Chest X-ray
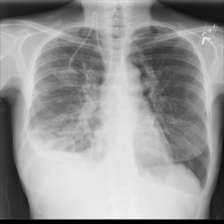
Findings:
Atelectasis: negative
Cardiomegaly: negative
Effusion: negative
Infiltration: positive
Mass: negative
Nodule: negative
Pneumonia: negative
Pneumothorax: negative
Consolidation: negative
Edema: negative
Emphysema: negative
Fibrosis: negative
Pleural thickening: negative
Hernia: negative